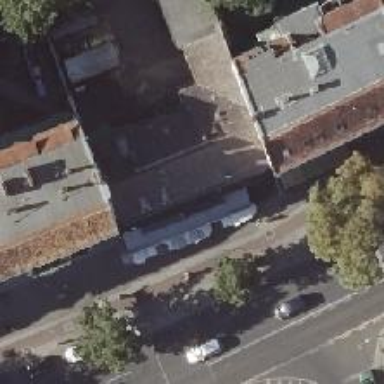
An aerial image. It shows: Variety store.